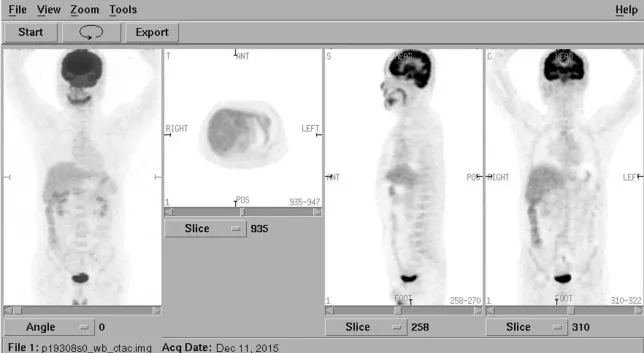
Positron emission tomography combined with computed tomography from the cerebellum to the upper thighs showing increased uptake in the mandibular bone body especially in the left mandible. No abnormal uptake in distant sites.
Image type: radiology (spect)